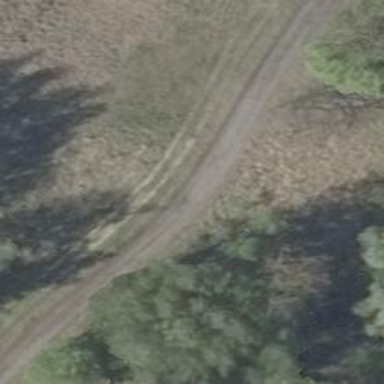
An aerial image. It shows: Sandy track with grade 4 tracktype.